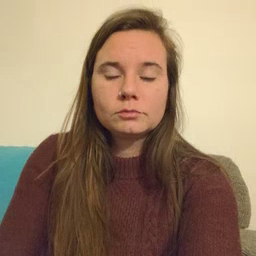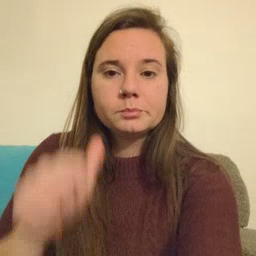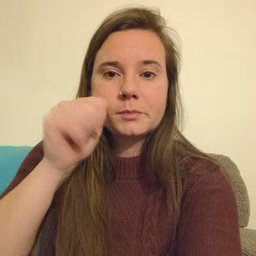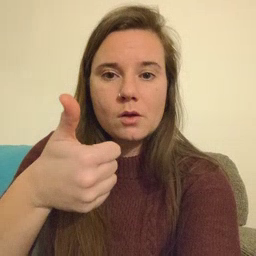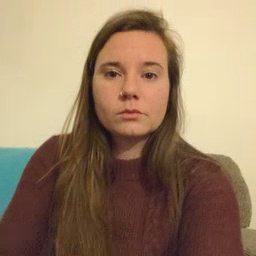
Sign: tomorrow